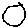
Label: hexagon